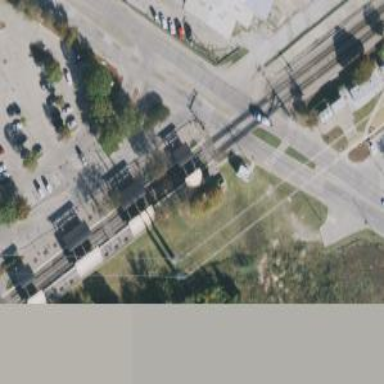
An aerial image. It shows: Crossing for the railway.